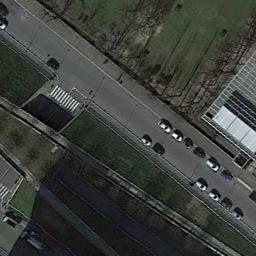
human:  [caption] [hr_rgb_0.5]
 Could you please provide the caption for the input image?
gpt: A straight freeway and some small roads go through the lawn with a white building and some cars are driving on the freeway .

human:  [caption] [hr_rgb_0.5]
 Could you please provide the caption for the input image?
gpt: The highways are particularly slender .

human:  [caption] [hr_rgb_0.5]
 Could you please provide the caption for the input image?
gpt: The freeway goes through the grass with some cars .

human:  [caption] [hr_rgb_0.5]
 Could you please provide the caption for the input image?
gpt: The freeway is surrounded by a large green lawn and there is a building next to it, There are many cars on the freeway, And there are several roads beside the freeway .

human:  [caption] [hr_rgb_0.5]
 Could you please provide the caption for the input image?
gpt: There are some lawns beside the freeway .